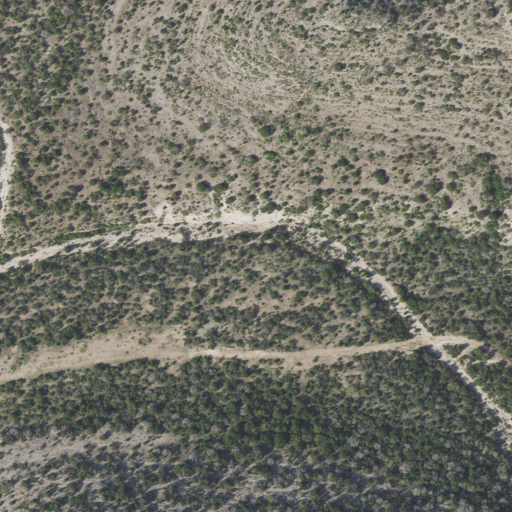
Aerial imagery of valley in Texas named Roberts Hollow containing shrub and deciduous forest